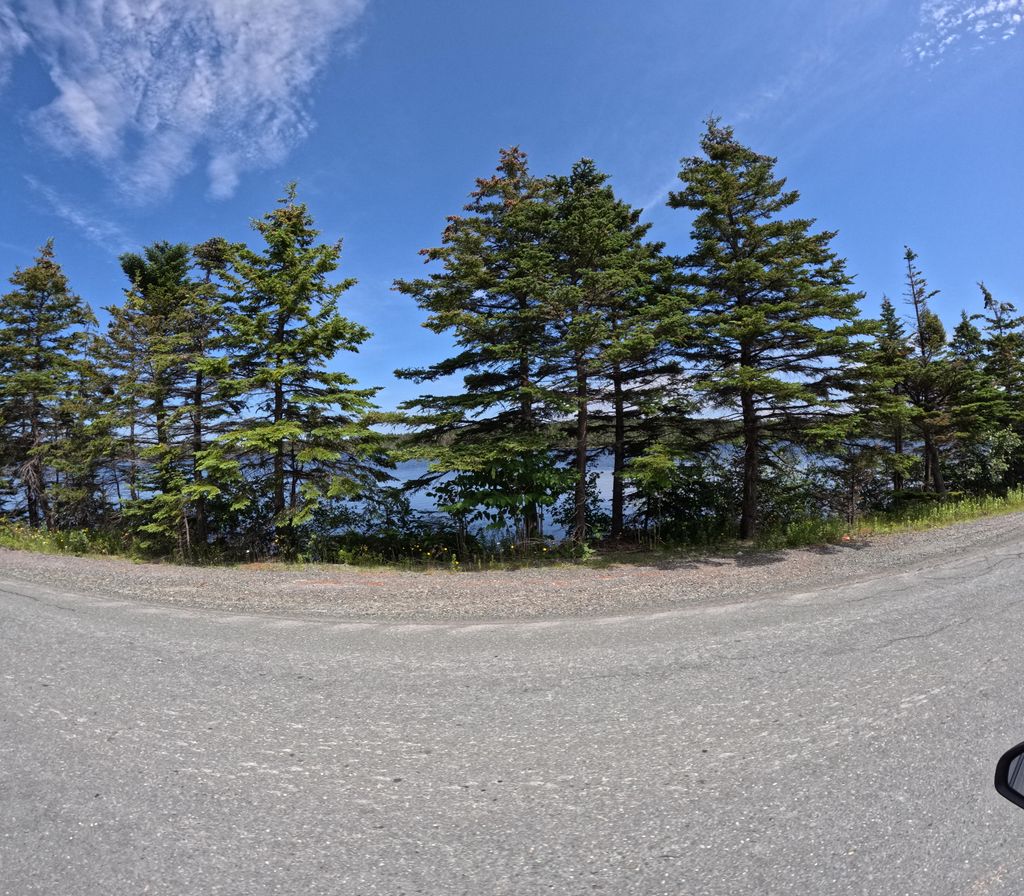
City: st_johns